Question: I am trying to create a formula on column 'O' to calculate the following:-
'''
If E7 = N10 THEN
use O10 = M10
ELSE
GET CURRENCY FROM E7
MATCH E7 FROM D3:D5 and GET CORRESPONDING RATE FROM E3:E5
O10 = RATE * M10 / 100
END
'''
I have the following formula BUT it does not include the default currency in 'N10'
'''
=M10 * VLOOKUP($E$7,$D$3:$E$5, 2, FALSE) / 100
'''
Can anyone help?

Basically I want column 'O' to calculate the revenue by looking at column N and multiplying the rate that matches E3:E5. So If I:-
'''
change E7 to EURO O10 becomes 160000 * 83 / 100
change E7 to USD O10 becomes 160000 * 155 / 100
change E7 to GBP O10 becomes 160000 * 100 / 100
'''
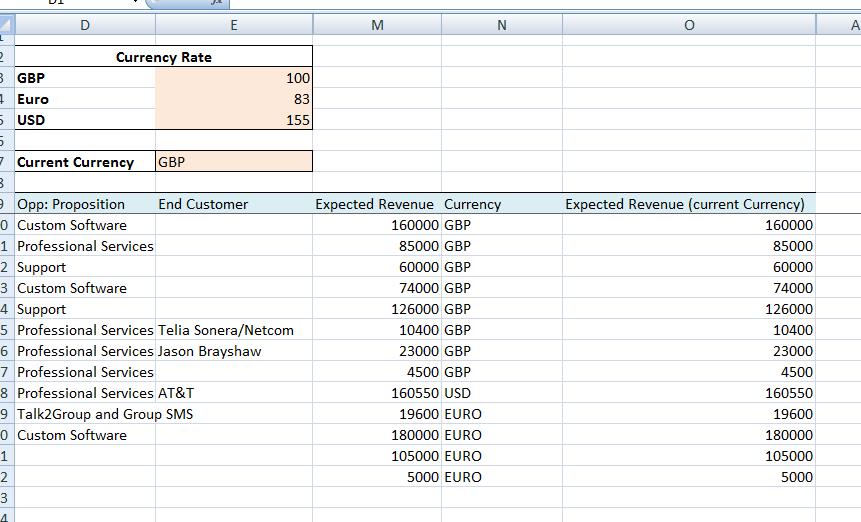
Answer: Rather use a grid of exchange rates like so:
'''
Euro GBP USD
Euro 100 127 165
GBP 83 100 155
USD 78 123 100
'''
And then use Match and Index instead of vlookup to do a <URL>. So something along these lines:
'''
=M10 * INDEX($E$3:$G$5, MATCH(N10,$E$2:$G$2,0), MATCH($E$7,$D$3:$D$5,0)) / 100
'''